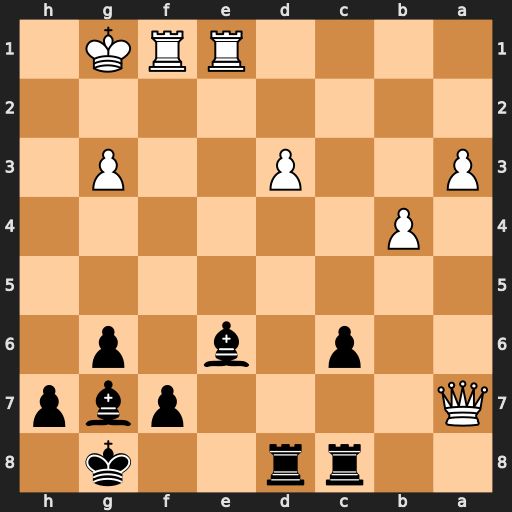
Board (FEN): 2rr2k1/Q4pbp/2p1b1p1/8/1P6/P2P2P1/8/4RRK1
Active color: b
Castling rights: -
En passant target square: -
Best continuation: Bd4+ Qxd4 Rxd4